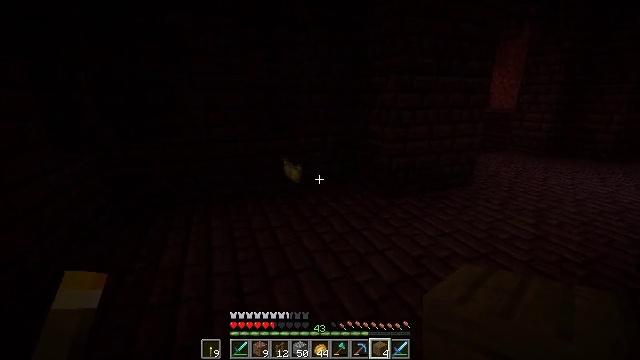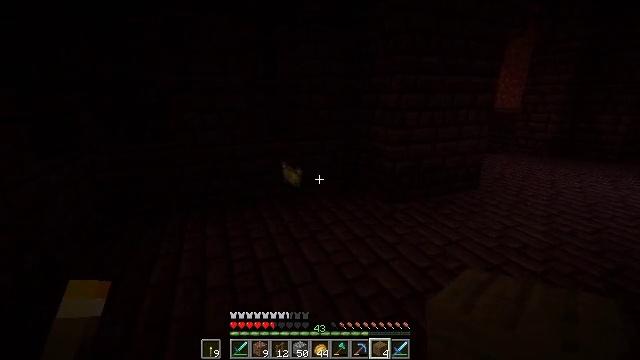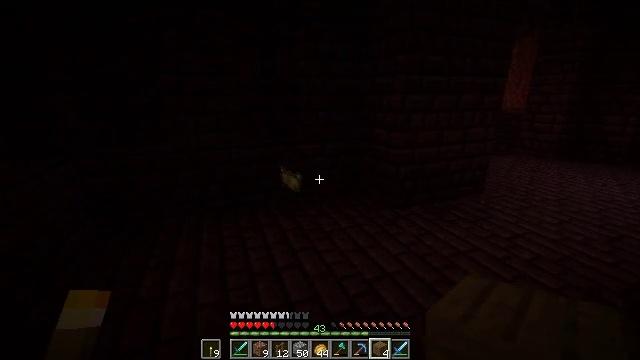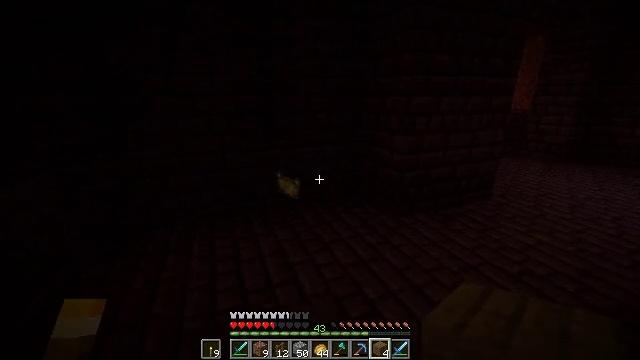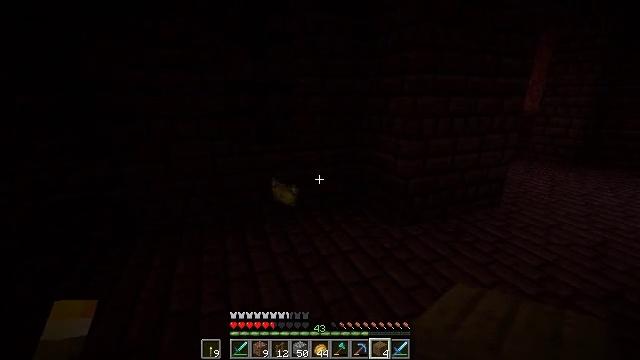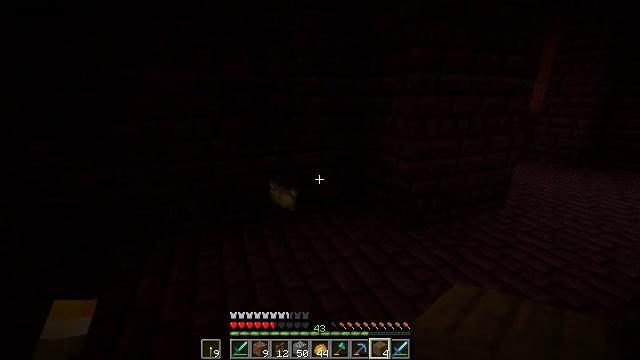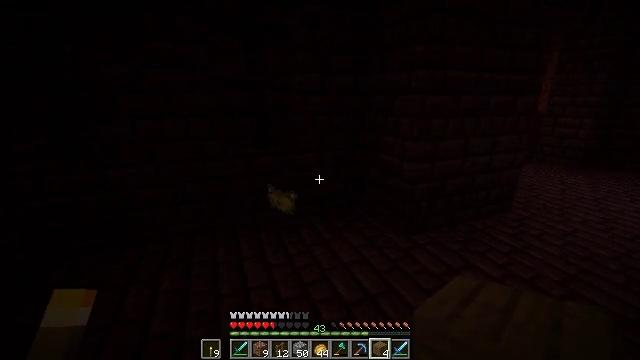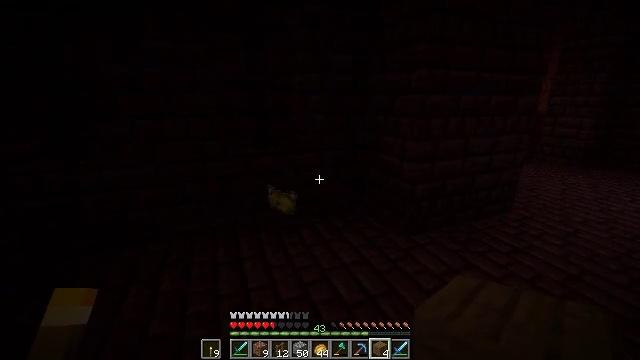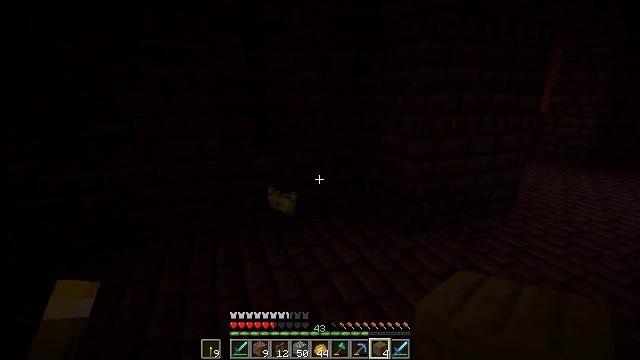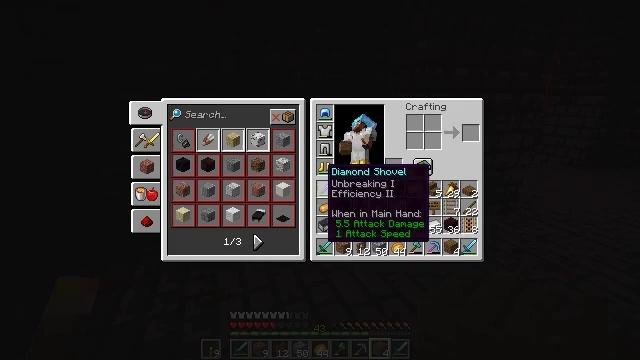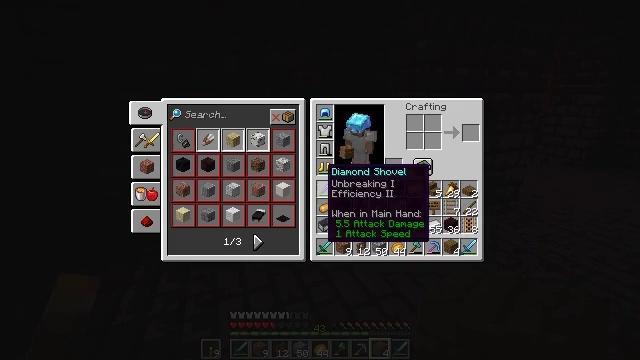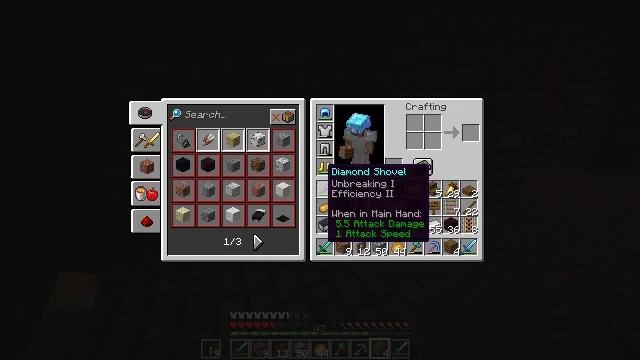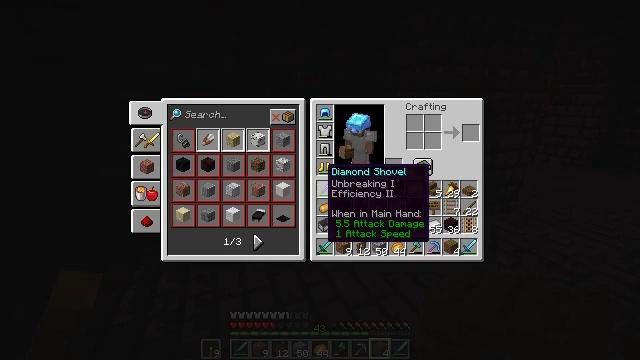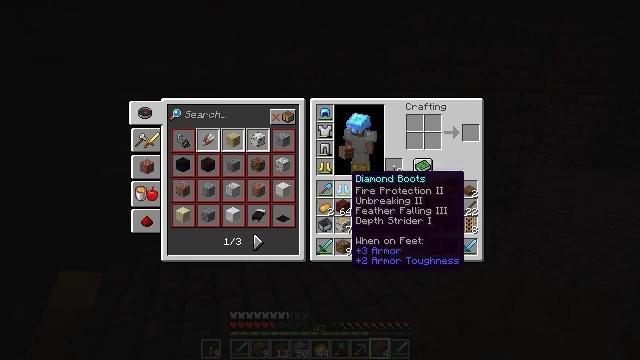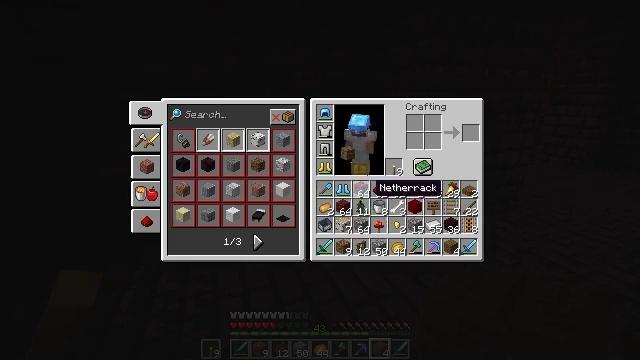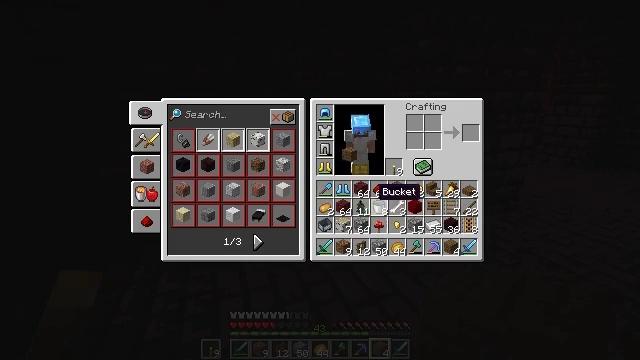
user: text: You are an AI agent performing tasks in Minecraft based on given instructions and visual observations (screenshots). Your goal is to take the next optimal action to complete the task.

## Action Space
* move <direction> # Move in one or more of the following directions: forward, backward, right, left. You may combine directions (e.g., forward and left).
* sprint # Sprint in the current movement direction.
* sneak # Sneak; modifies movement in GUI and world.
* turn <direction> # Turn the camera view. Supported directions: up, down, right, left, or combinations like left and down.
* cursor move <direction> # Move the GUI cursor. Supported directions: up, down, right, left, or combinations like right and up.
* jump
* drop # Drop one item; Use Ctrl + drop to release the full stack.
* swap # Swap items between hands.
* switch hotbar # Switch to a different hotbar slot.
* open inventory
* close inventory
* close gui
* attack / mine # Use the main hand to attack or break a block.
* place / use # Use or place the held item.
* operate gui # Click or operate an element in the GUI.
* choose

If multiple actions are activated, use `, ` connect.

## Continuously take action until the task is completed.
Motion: motion action
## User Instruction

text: Remove a crimson fungus from the inventory.
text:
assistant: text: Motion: move forward
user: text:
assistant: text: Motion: move forward
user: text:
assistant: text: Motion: move forward
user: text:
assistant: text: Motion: move forward
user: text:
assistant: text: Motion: no_op
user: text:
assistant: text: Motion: no_op
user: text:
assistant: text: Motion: no_op
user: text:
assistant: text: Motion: no_op
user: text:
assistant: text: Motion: open inventory
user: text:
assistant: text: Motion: open inventory
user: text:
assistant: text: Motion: open inventory
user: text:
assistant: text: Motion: open inventory
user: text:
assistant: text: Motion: cursor move right and down
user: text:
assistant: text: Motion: cursor move right and down
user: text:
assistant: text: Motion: no_op
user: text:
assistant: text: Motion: no_op
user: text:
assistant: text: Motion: no_op
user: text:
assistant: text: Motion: cursor move left
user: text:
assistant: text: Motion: no_op
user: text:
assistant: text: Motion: no_op
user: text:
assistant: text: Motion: no_op
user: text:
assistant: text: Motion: no_op
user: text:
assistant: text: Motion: no_op
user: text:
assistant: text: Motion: no_op
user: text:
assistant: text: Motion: no_op
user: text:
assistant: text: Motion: no_op
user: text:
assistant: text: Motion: no_op
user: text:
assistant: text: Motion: no_op
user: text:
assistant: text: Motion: no_op
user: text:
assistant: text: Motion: no_op